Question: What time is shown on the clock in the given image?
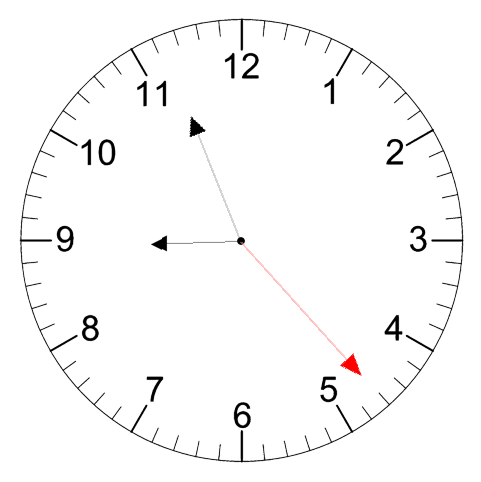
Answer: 08:56:23